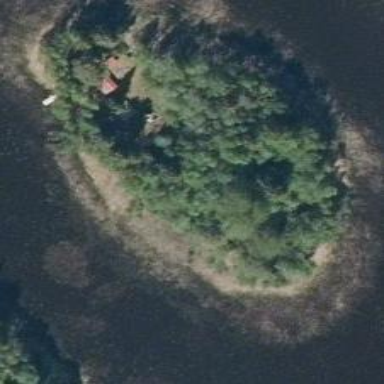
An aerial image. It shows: Islet.